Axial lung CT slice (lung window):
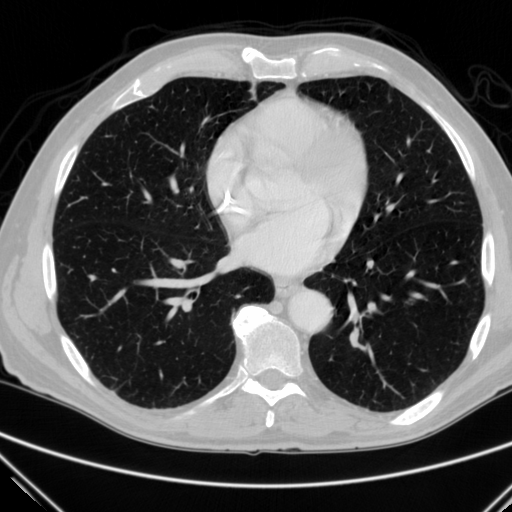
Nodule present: no